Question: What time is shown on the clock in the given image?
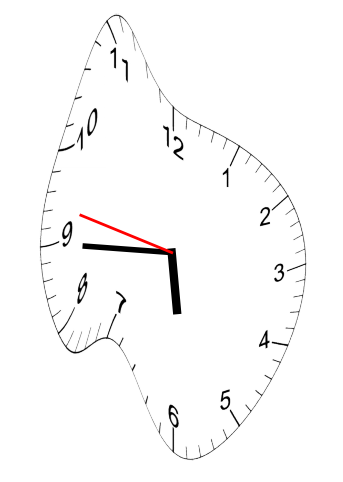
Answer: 05:44:47